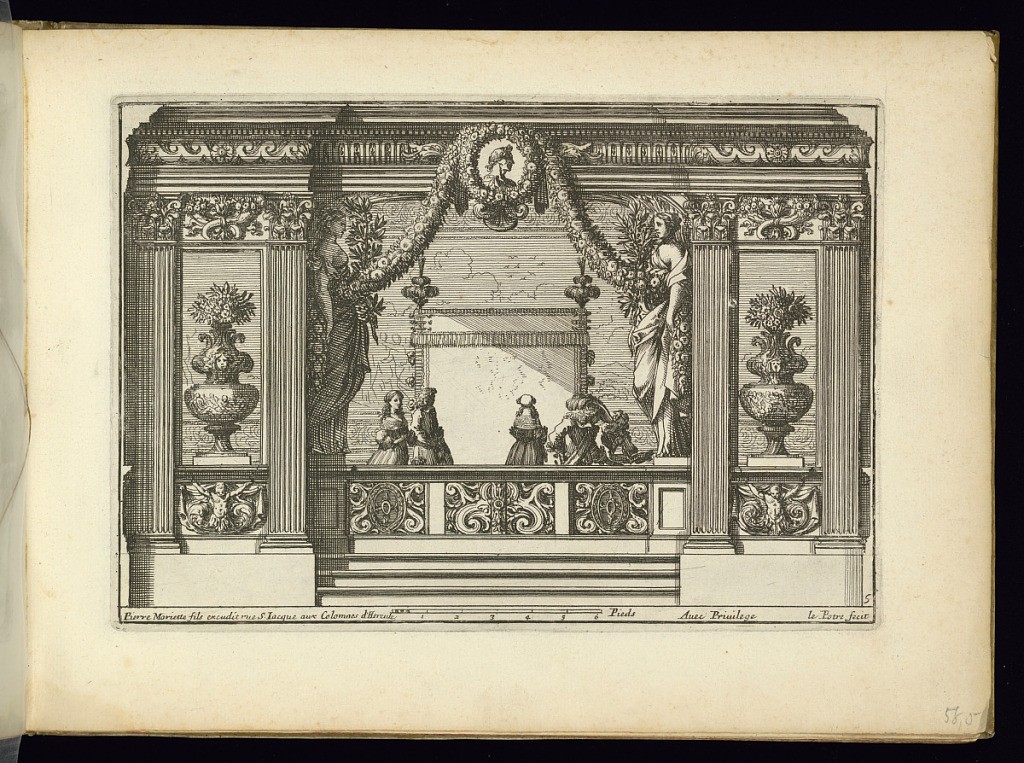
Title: Alcove with Figures
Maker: Jean Le Pautre, French, 1618–1682
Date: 1656–57
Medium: Etching on laid paper
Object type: Print
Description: An alcove with a bed topped with feather finials and figures standing around the bed. The alcove is framed by a carved balustrade, fluted pilasters, vases with flowers, and topped with carved paneling and moldings along the cornice with a central roundel medallion profile portrait, flanked by caryatids holding foliate branches and a festoon of leaves, fruit and flowers. The plate is signed, numbered and includes a scale below.